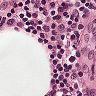
Metastatic tissue present: no